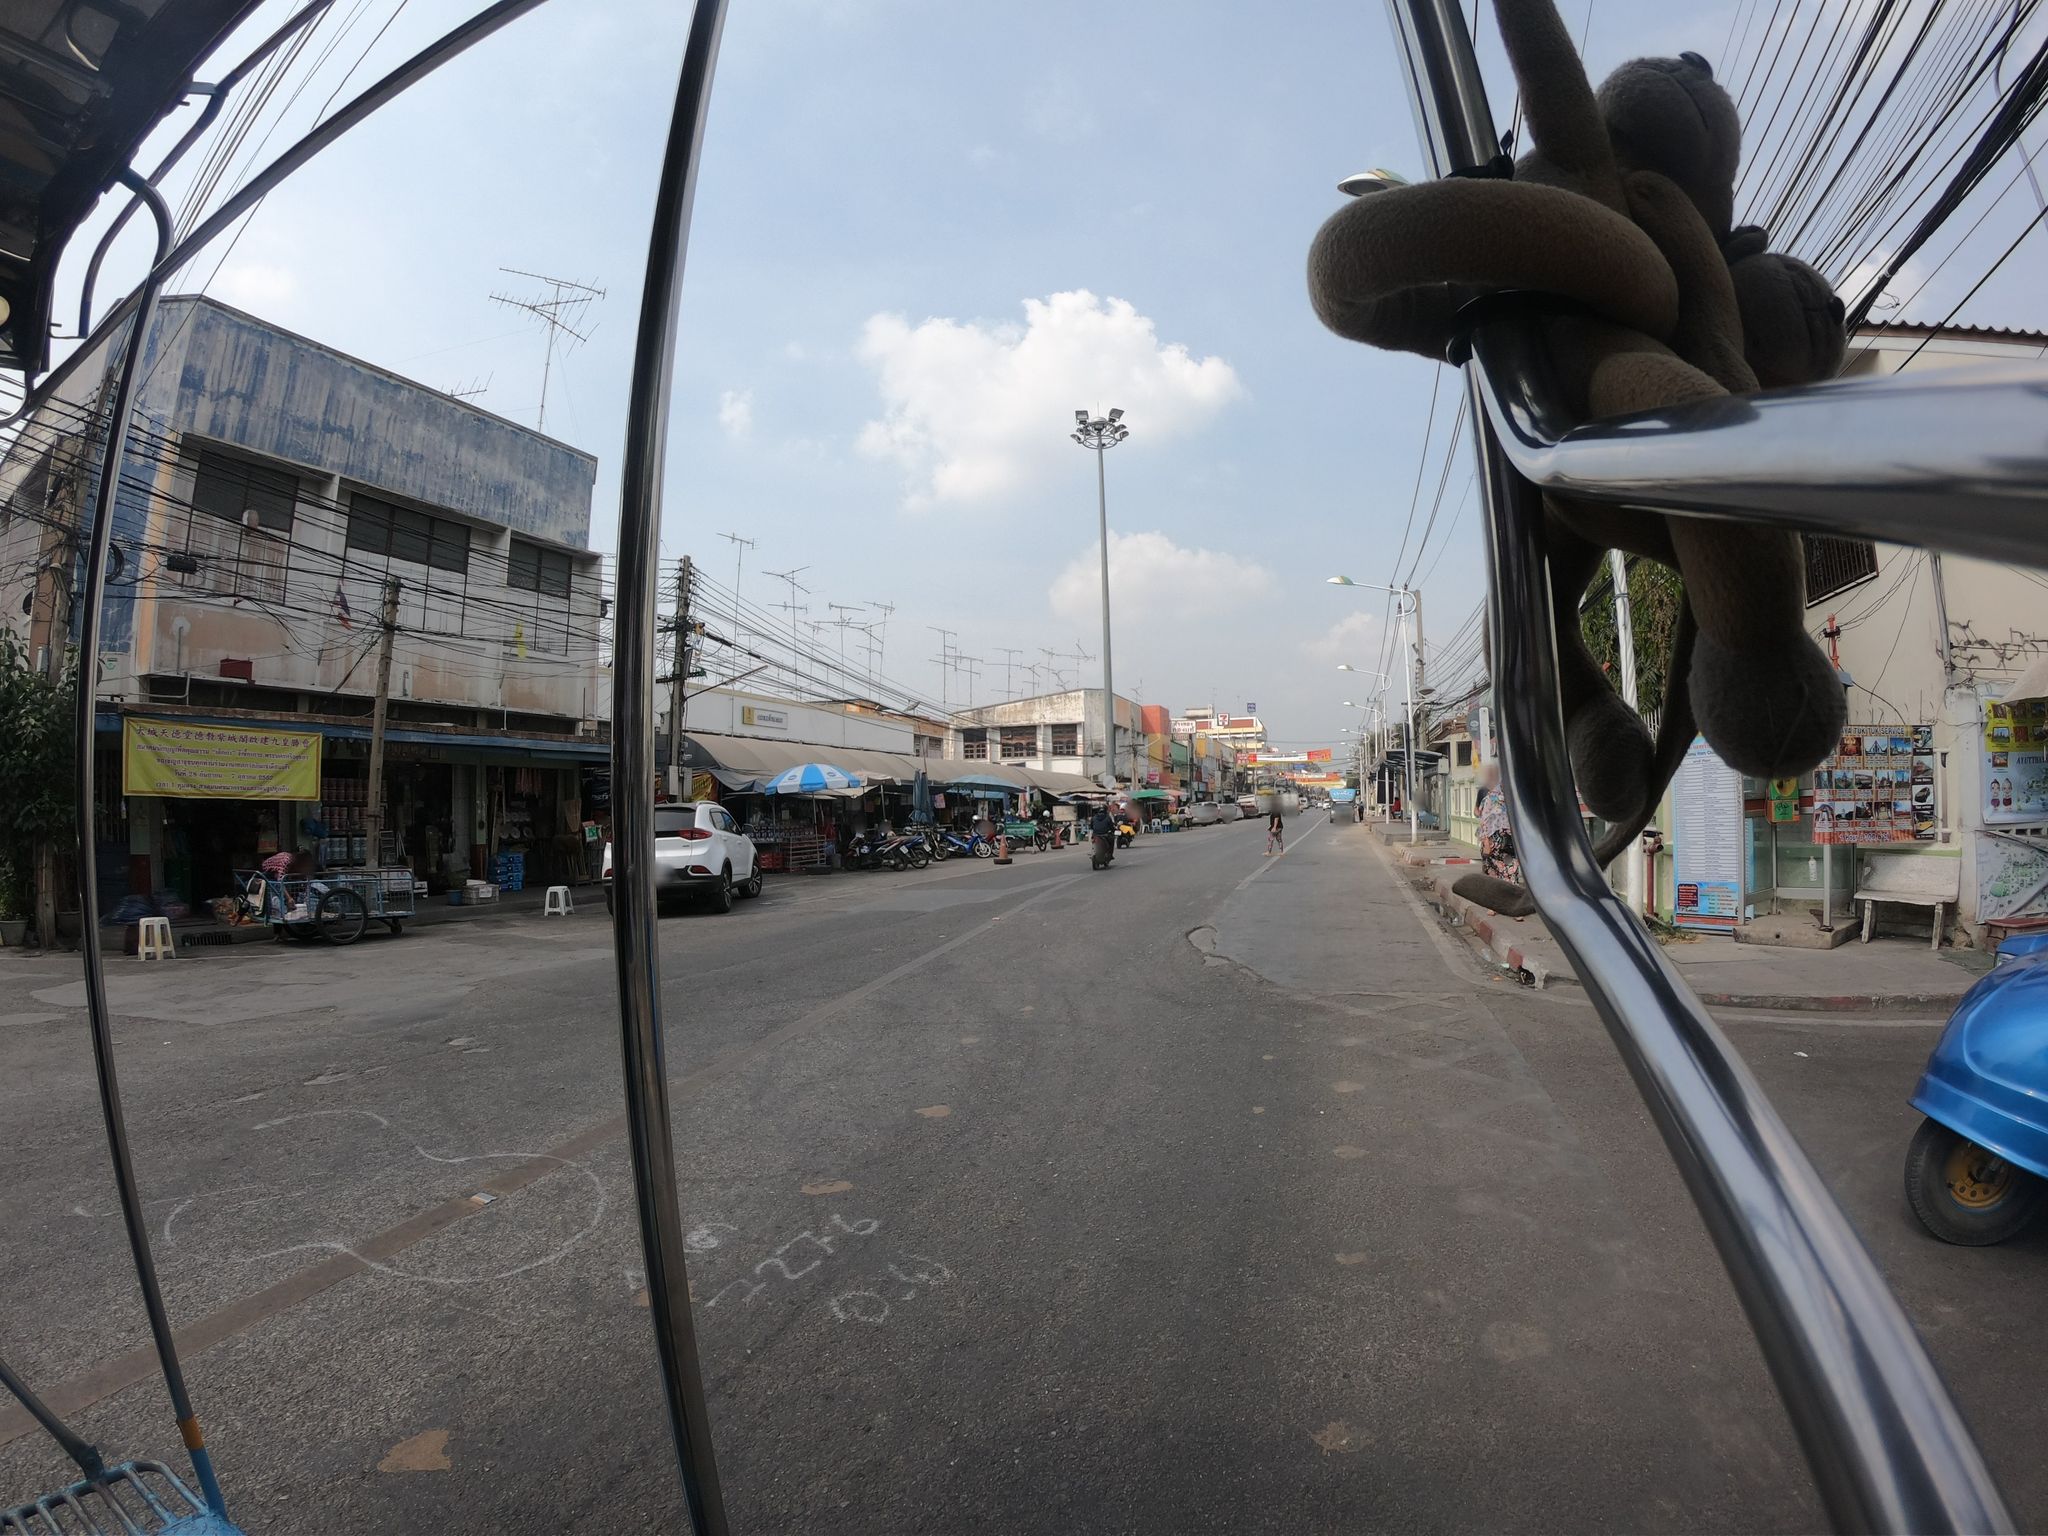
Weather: clear
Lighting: day
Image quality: good
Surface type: walking surface
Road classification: steps, path, residential
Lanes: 1
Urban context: semi-dense urban cluster
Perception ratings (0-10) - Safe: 2.71, Lively: 6.65, Beautiful: 1.88, Boring: 5.82, Depressing: 5.83, Wealthy: 3.27